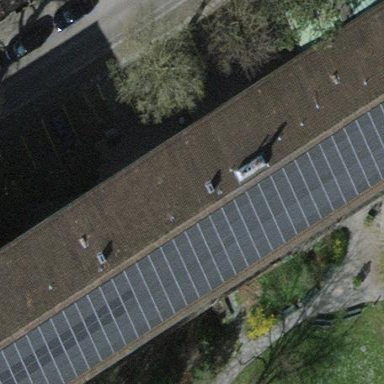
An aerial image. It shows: School building.